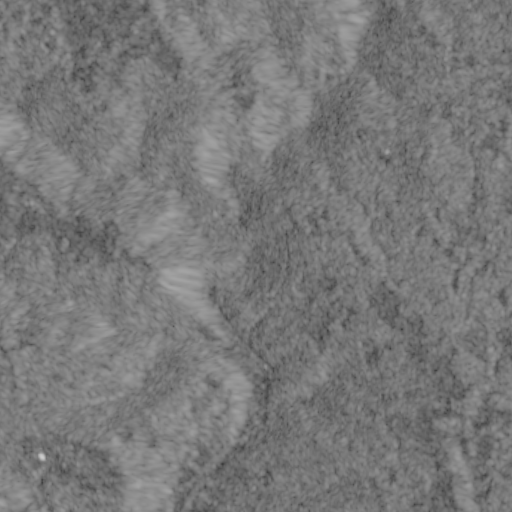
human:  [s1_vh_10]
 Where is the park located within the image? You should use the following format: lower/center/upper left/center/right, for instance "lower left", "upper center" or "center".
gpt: The park is located in the lower center of the image.
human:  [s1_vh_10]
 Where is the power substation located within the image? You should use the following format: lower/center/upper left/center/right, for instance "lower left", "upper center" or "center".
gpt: The power substation is located in the lower center of the image.
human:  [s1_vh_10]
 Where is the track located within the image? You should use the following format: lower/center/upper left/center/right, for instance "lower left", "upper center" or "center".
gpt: There is no track in the image.

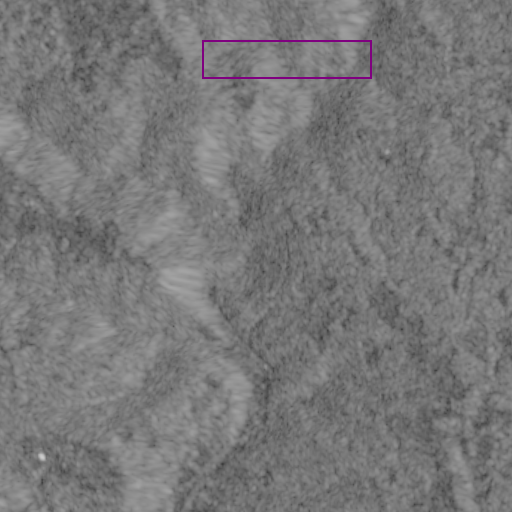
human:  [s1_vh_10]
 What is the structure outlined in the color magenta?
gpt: There is no magenta outline.
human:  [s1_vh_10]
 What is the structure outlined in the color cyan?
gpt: There is no structure outlined in cyan.